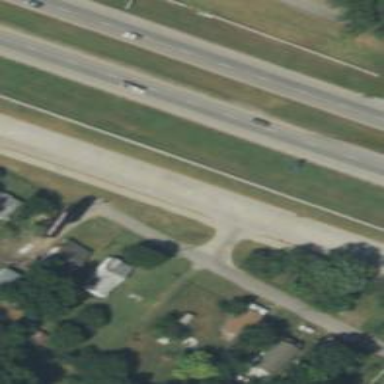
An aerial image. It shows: Stop road.